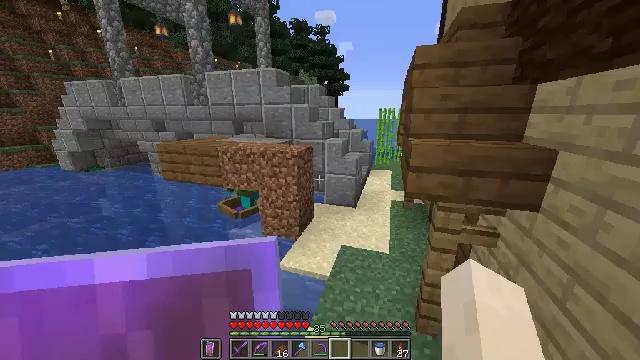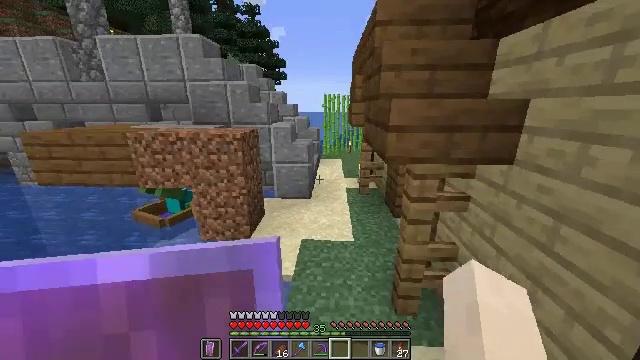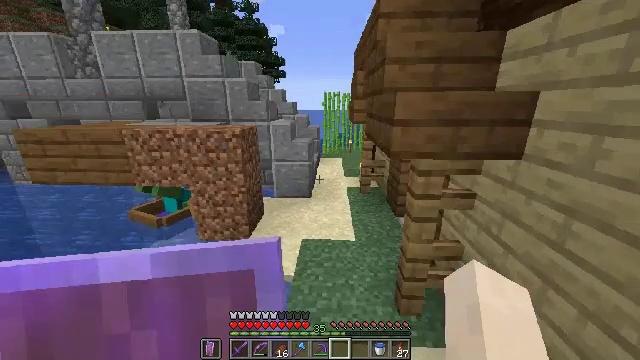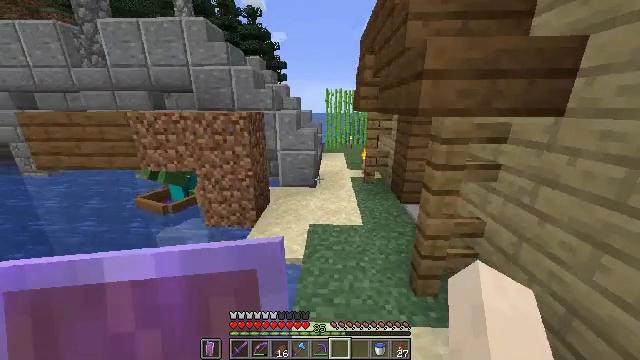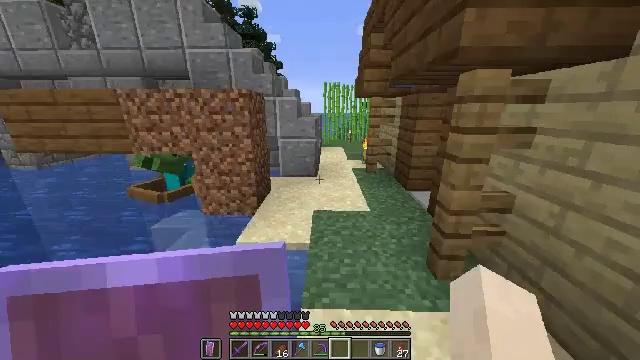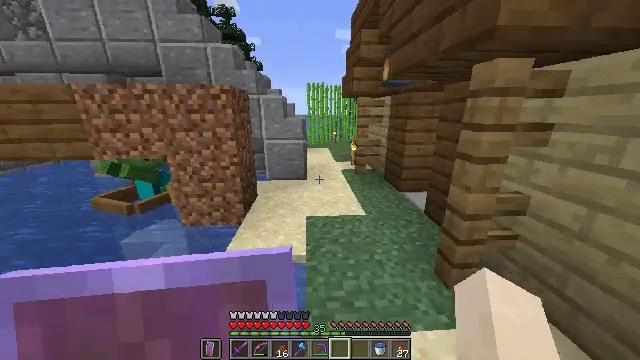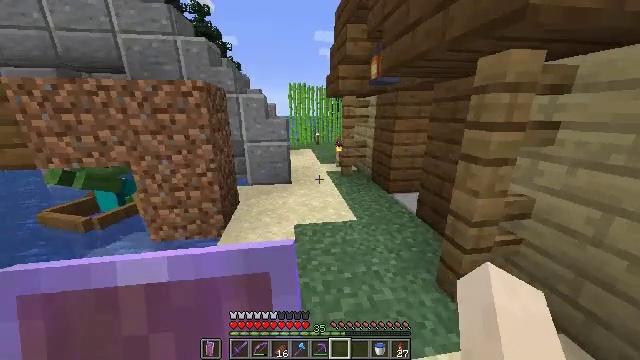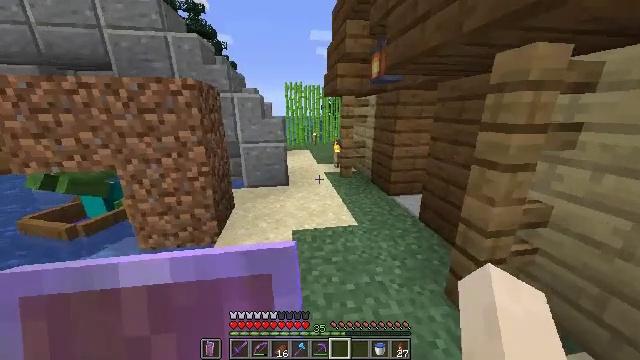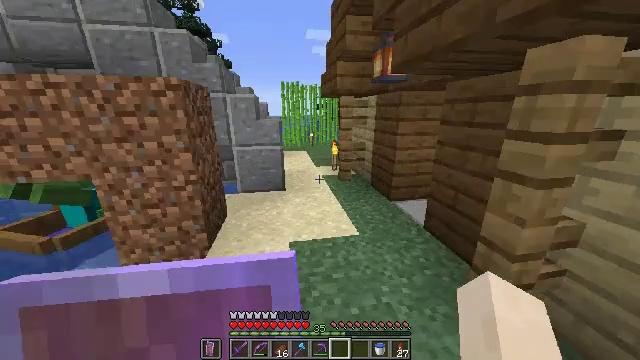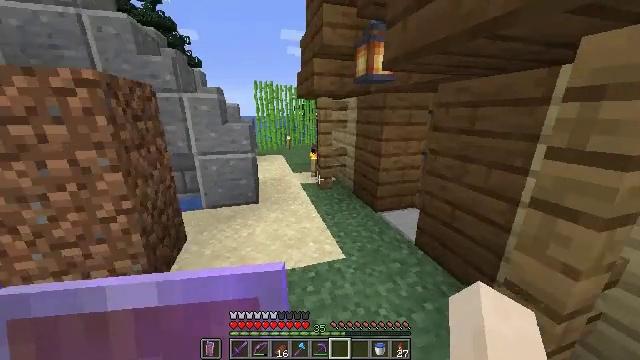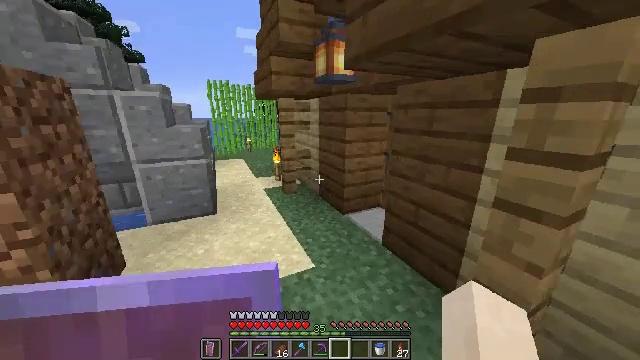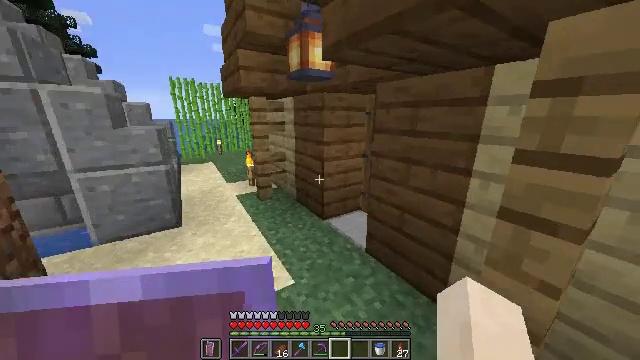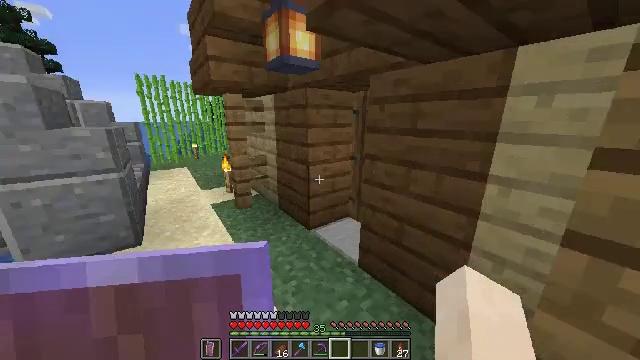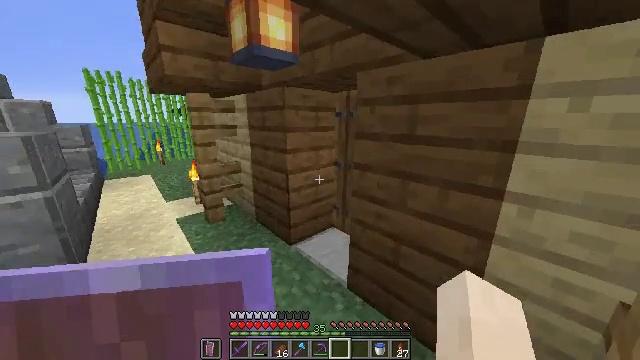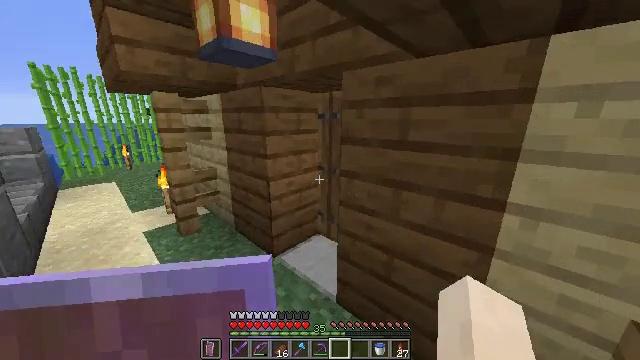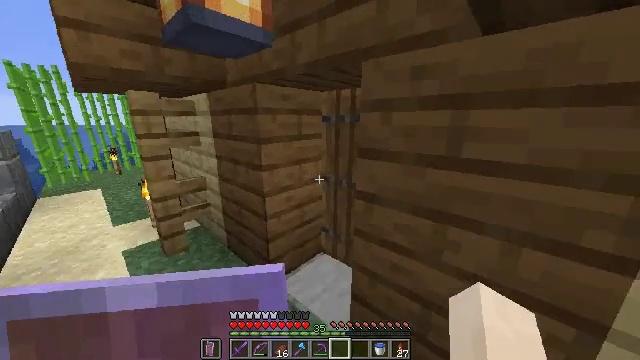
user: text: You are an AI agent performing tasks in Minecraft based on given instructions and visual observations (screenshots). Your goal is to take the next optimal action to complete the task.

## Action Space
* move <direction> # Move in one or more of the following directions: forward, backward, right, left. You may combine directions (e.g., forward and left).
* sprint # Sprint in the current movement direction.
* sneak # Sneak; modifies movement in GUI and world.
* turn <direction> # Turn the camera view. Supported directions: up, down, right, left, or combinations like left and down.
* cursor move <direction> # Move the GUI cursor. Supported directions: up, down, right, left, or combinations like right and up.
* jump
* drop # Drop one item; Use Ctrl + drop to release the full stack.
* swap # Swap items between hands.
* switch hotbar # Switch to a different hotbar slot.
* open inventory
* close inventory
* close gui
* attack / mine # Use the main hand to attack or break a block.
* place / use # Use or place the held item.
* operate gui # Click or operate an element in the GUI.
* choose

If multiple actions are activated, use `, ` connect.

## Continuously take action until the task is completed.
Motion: motion action
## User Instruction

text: Use string and slimeball in a crafting table to make a lead.
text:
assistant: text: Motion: move forward, sprint, turn right
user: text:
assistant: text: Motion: move forward, sprint
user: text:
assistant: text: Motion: move forward, sprint
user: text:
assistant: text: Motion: move forward, sprint, turn right
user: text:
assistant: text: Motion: move forward, sprint, turn right
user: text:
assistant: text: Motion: move forward, sprint, turn right
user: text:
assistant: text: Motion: move forward, sprint
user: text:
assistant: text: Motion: move forward, sprint
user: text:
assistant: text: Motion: move forward, sprint, turn right
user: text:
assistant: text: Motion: move forward, sprint, turn right
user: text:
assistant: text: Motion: move forward, sprint, turn right
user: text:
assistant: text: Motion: move forward, sprint, turn right
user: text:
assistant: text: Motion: move forward, sprint, turn right
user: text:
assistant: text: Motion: move forward, sprint, turn right
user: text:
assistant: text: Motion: move forward, sprint
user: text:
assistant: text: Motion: move forward, sprint
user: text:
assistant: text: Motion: move forward, sprint
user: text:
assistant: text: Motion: move forward, sprint
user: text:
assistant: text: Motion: move forward, sprint
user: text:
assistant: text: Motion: move forward, sprint, turn right
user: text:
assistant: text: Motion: move forward, sprint, turn right and up
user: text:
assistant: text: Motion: move forward, sprint, turn right
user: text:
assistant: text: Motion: move forward, sprint, turn right
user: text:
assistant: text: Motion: move forward, sprint, turn right
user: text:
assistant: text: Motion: move forward, sprint, turn right, use / place
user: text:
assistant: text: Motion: move forward, sprint, use / place
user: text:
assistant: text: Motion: move forward, sprint, use / place
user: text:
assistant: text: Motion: move forward, sprint
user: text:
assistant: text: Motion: move forward, sprint
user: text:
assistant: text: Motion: move forward, sprint